Question: I linked xaml files in vs2010 solution for resuabiltiy like this:

And I tried to load that by resource dictionary tag in App.xaml like this:
'''
<ResourceDictionary.MergedDictionaries>
<ResourceDictionary Source="/Myproject;component/CommonStyles/Button.xaml" />
...
</ResourceDictionary>
'''
But it can't loading in project.
How can I load these xaml files?
edited:
1. I tried that.
2. But compiler still can't find out xaml files.
3. So I trans a build working time from 'Page' to 'Resource'.
4. and then, a lot of compile error occured.
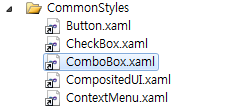
Answer: In case these xaml files resides in different assembly, you need to import them using pack syntax like this -
'''
<ResourceDictionary.MergedDictionaries>
<ResourceDictionary Source="pack://application:,,,/Myproject;component/CommonStyles/Button.xaml" />
......
</ResourceDictionary.MergedDictionaries>
'''